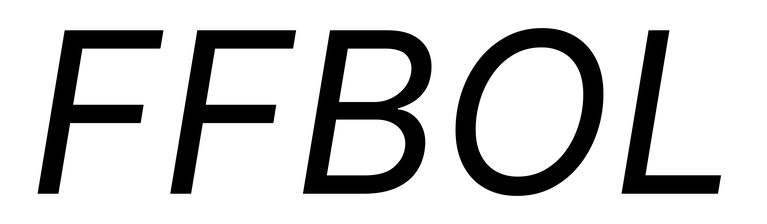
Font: Inter-Italic_Italic